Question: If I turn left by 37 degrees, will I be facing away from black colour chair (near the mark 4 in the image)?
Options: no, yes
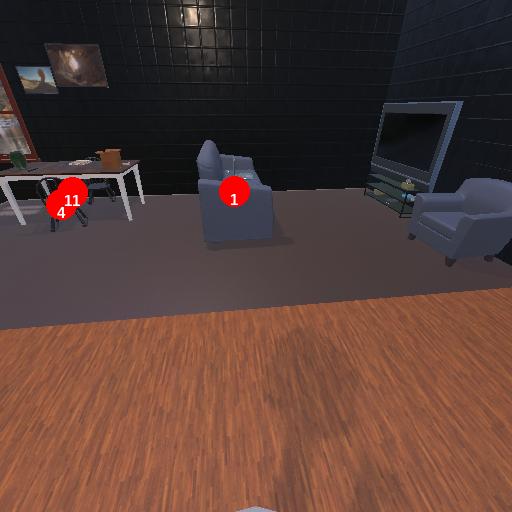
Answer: no